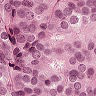
Metastatic tissue present: yes